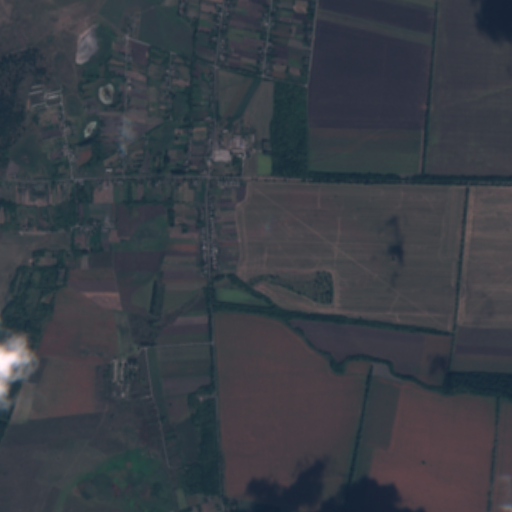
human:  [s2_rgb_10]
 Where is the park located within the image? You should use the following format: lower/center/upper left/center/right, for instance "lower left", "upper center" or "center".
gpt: The park is located in the upper left of the image.
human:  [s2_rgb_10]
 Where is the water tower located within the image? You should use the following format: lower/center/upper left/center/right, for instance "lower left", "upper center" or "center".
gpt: The water tower is located in the upper left of the image.
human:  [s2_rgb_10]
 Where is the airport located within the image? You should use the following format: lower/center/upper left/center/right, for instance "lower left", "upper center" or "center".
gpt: There is no airport in the image.